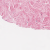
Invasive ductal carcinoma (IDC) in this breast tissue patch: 0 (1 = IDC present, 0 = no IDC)